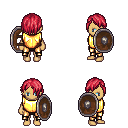
a pixel art fantasy rpg character, female body template, human, tanned skin, gold chest armor, gold greaves, ruby red bangs hairstyle, shield, four views (front, back, left, right), 2x2 character sprite sheet, small pixel art, hard edges, no anti-aliasing